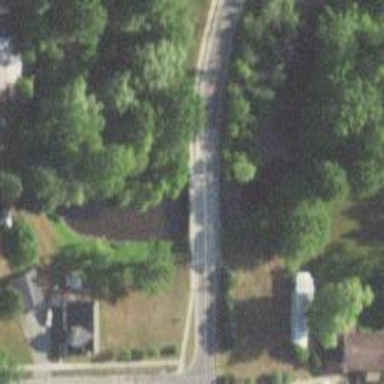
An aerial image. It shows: Residential road with bridge.